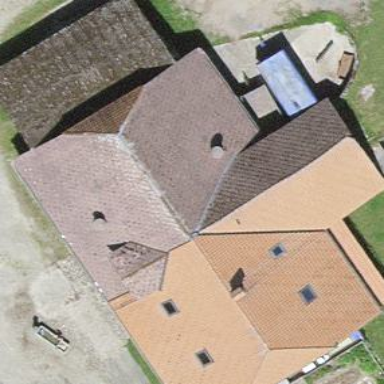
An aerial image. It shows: Farm building.